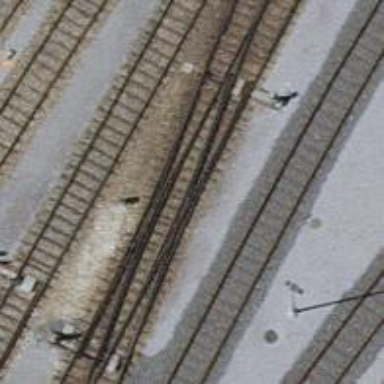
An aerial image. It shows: Railway yard with one track.